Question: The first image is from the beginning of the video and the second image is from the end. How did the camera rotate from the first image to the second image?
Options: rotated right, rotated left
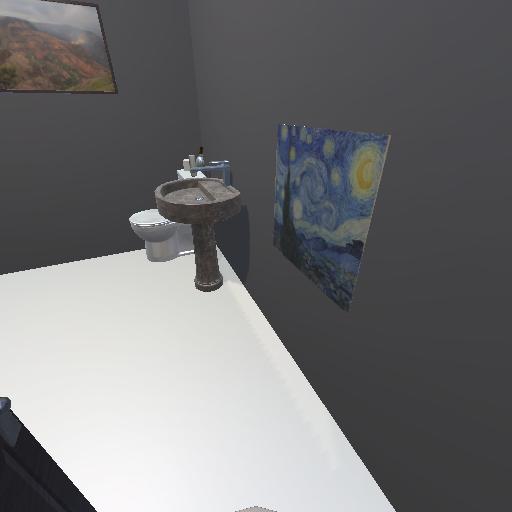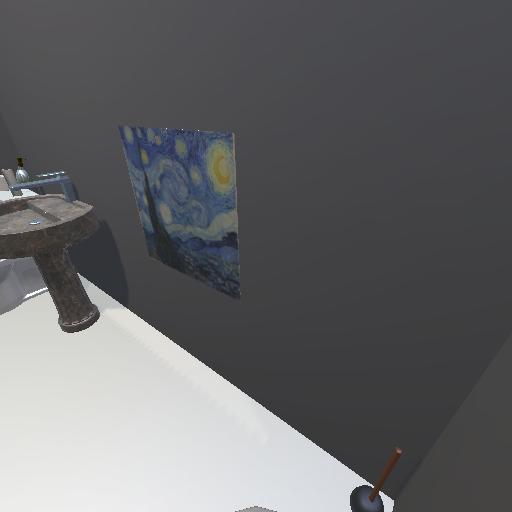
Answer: rotated right